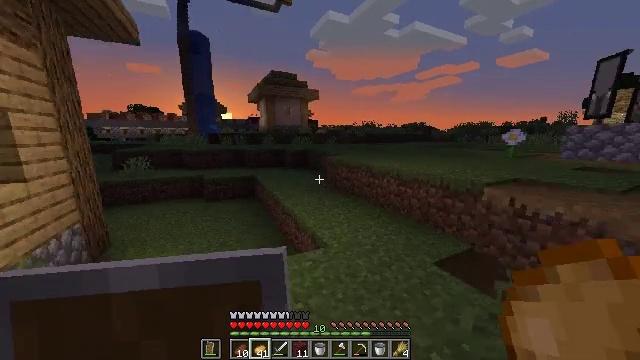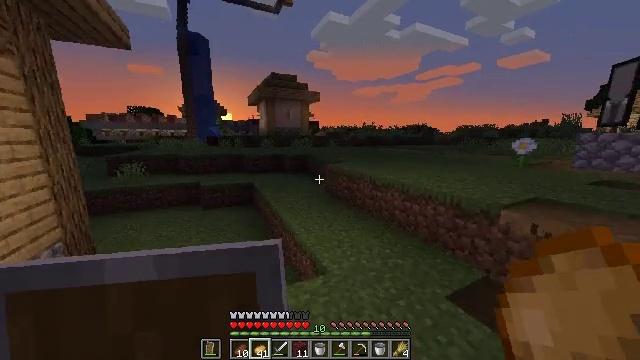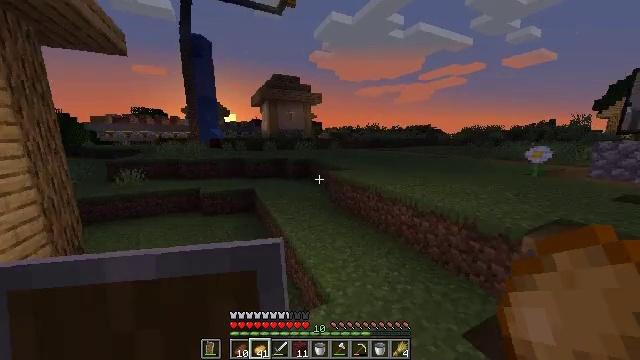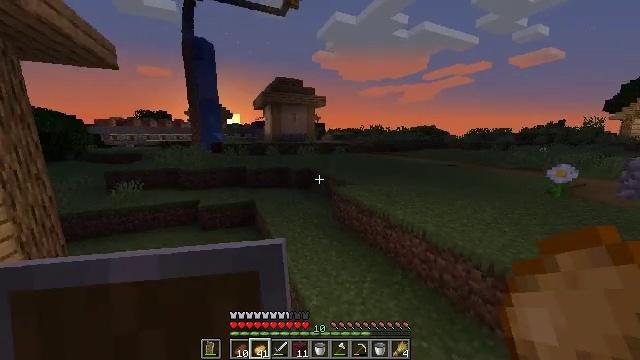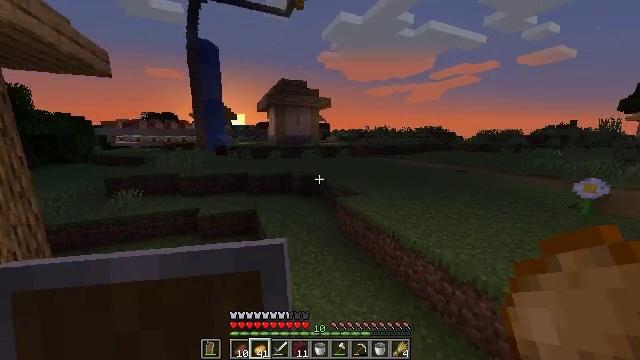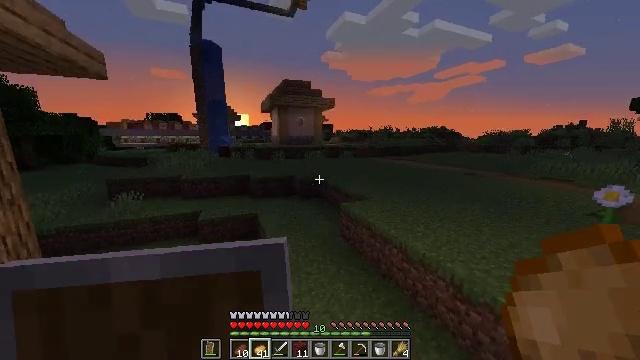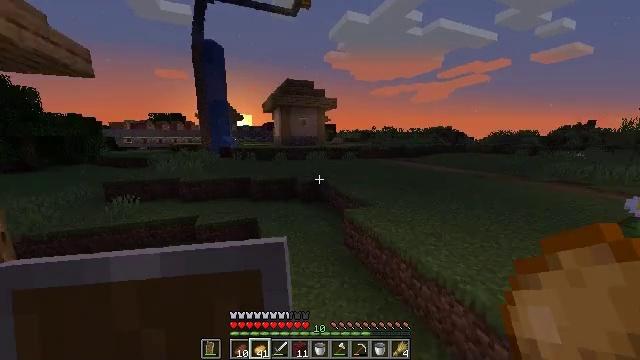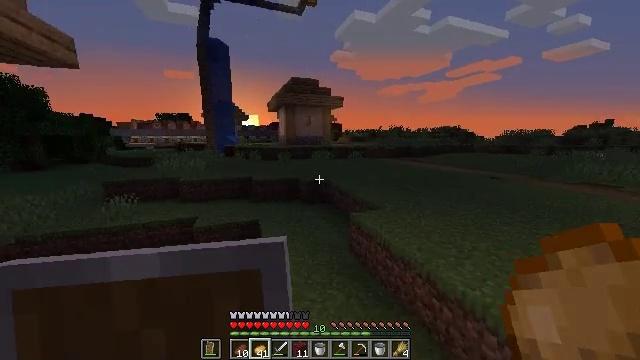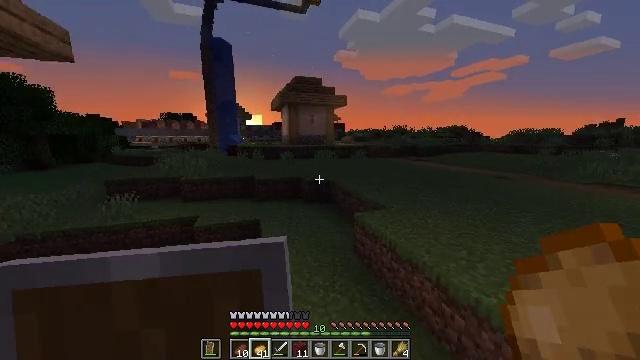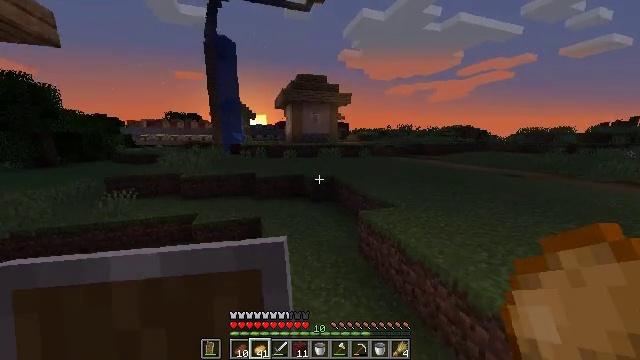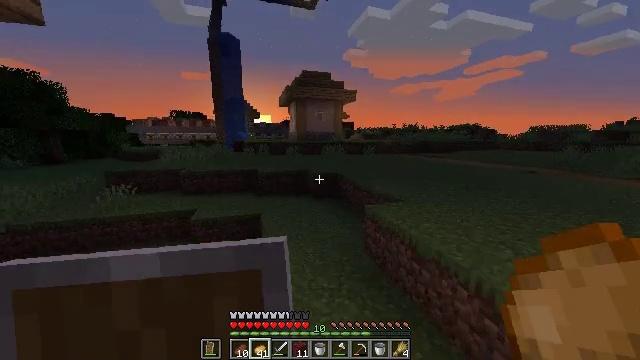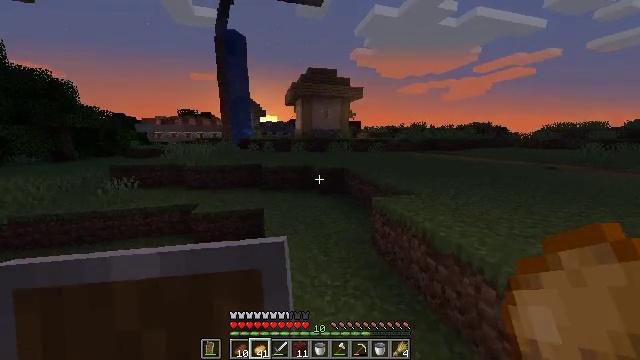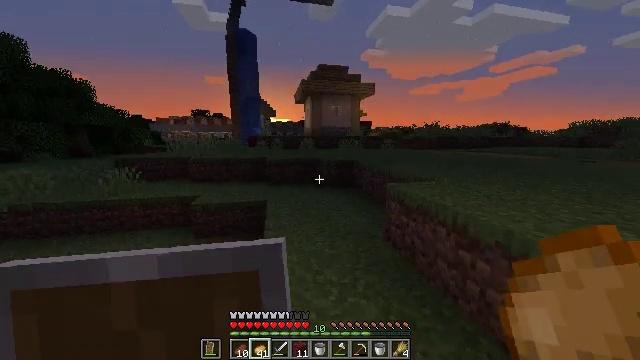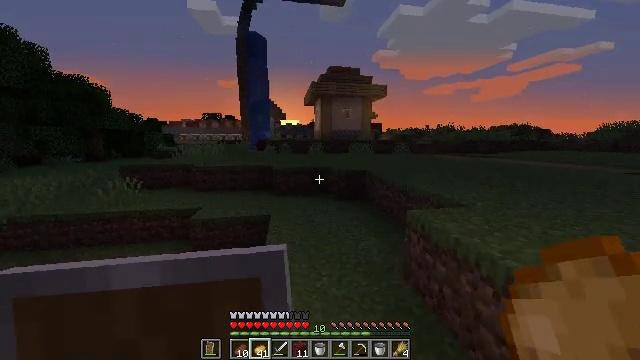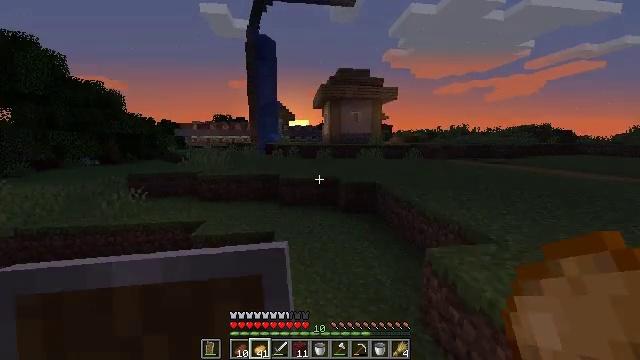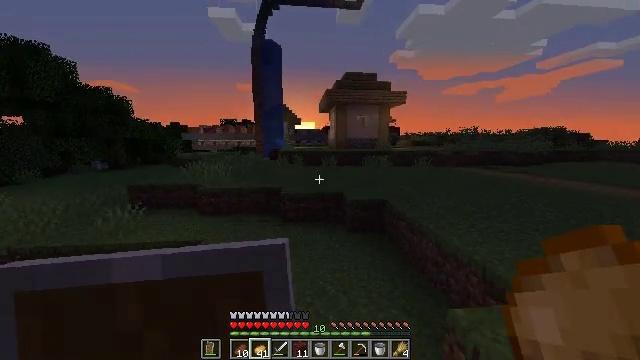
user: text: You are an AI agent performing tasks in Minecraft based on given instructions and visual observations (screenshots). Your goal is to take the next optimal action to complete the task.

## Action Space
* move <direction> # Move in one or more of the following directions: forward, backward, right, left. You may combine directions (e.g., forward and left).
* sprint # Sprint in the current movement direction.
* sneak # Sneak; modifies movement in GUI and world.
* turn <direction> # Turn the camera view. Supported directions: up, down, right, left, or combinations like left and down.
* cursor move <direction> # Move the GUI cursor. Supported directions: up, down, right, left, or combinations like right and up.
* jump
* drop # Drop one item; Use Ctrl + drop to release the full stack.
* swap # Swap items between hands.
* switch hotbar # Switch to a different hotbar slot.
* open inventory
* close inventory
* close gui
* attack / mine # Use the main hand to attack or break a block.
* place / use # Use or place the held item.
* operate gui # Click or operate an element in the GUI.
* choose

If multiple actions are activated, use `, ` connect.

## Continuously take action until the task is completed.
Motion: motion action
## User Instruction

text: Combine materials on the crafting table to make an emerald.
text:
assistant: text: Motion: move forward, jump
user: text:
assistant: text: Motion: move forward, jump
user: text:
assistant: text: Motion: move forward, jump
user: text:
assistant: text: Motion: move forward, turn left, jump
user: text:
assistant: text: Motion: move forward, jump
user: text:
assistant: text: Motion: move forward, jump
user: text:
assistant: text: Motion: move forward, turn left, jump
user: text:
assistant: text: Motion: move forward, jump
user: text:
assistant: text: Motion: move forward, turn left, jump
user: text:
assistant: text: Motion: move forward, turn left, jump
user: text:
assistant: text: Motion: move forward, turn left, jump
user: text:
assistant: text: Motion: move forward, turn left, jump
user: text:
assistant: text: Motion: move forward, turn left, jump
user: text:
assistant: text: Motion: move forward, turn left, jump
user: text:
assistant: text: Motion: move forward, turn left, jump
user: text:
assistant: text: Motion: move forward, turn left, jump
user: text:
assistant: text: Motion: move forward, turn left, jump
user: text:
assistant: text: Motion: move forward, turn left, jump
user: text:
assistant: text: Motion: move forward, turn left, jump
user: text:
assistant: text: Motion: move forward, turn left, jump
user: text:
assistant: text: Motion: move forward, turn left
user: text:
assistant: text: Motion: move forward, turn left
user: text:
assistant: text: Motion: move forward, turn left
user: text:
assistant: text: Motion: move forward
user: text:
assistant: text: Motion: move forward
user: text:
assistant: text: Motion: move forward, turn right
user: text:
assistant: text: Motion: move forward, turn right
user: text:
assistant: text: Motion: move forward, turn right
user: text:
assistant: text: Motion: move forward
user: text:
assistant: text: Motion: move forward